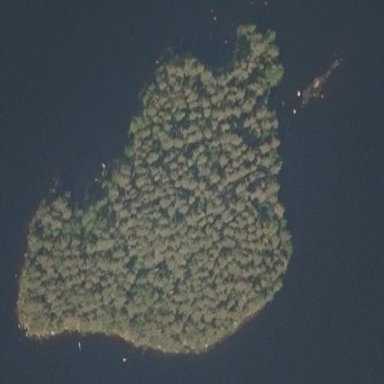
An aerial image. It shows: Islet surrounded by woodland.